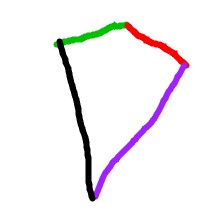
Shape: kite